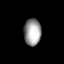
Tissue: lung
Cell type: Epithelial cells
Senescence score: 0.1998
Nuclear area (px): 449
Mean DAPI intensity: 156.717